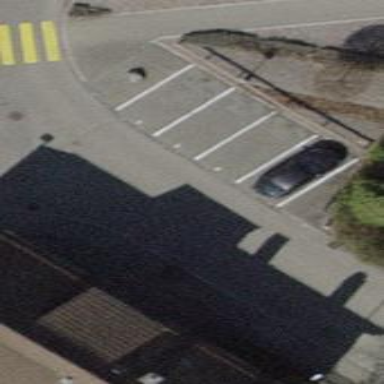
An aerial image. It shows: Parking available on the street side.